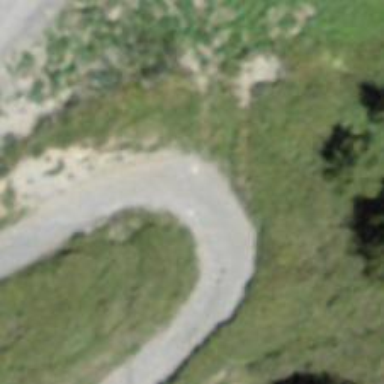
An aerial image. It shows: Path.